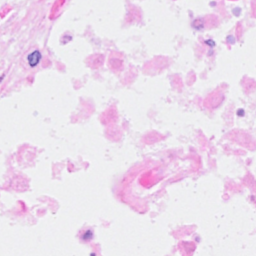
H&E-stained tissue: Breast